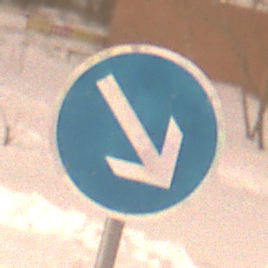
Verkehrszeichen: VorgeschriebeneVorbeifahrtRechts
Umgebung: Outdoor, Urban
Tageszeit: Night
Wetter: Overcast
Licht: Artificial
Jahreszeit: Winter
Kontrast: MediumContrast